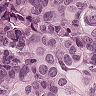
Metastatic tissue present: yes